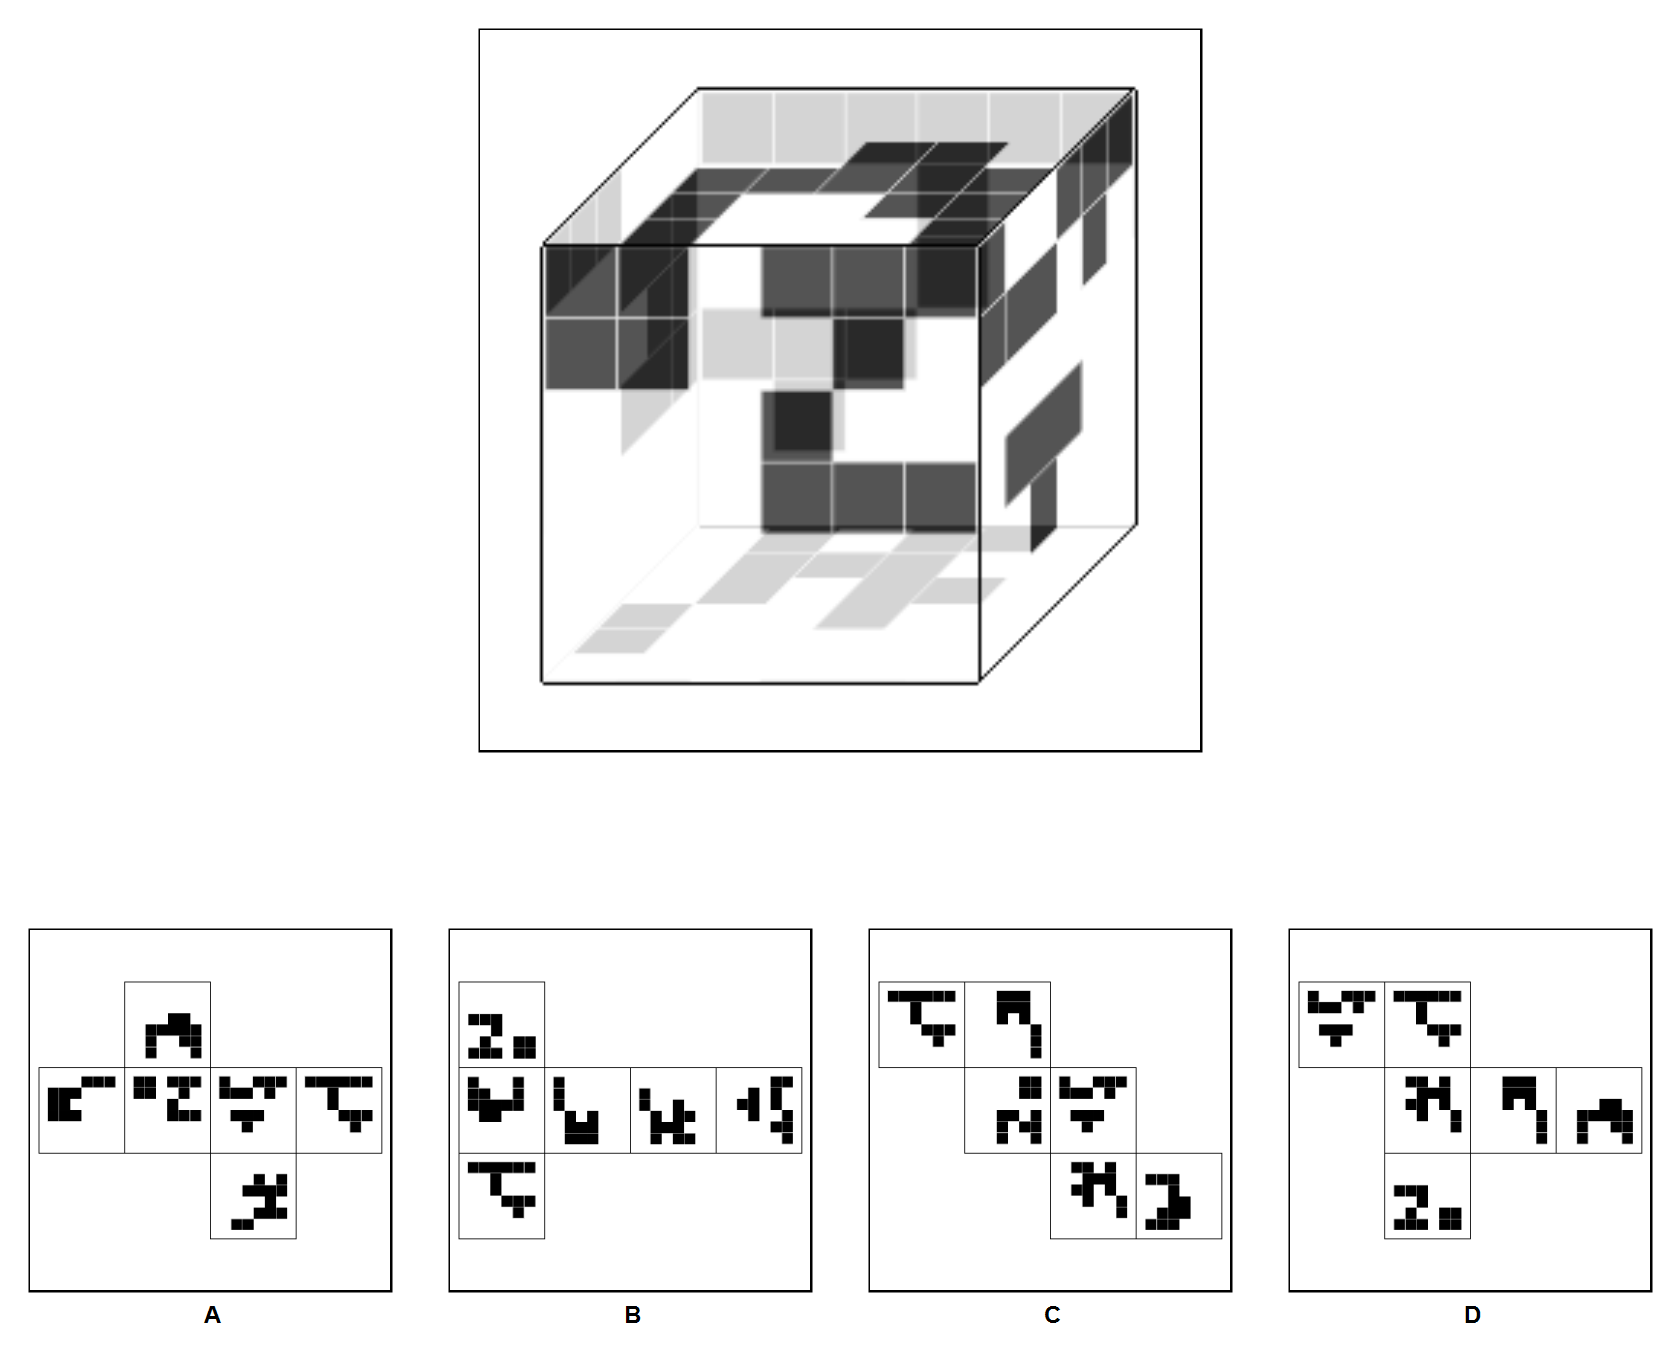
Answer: C